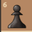
Piece: bP